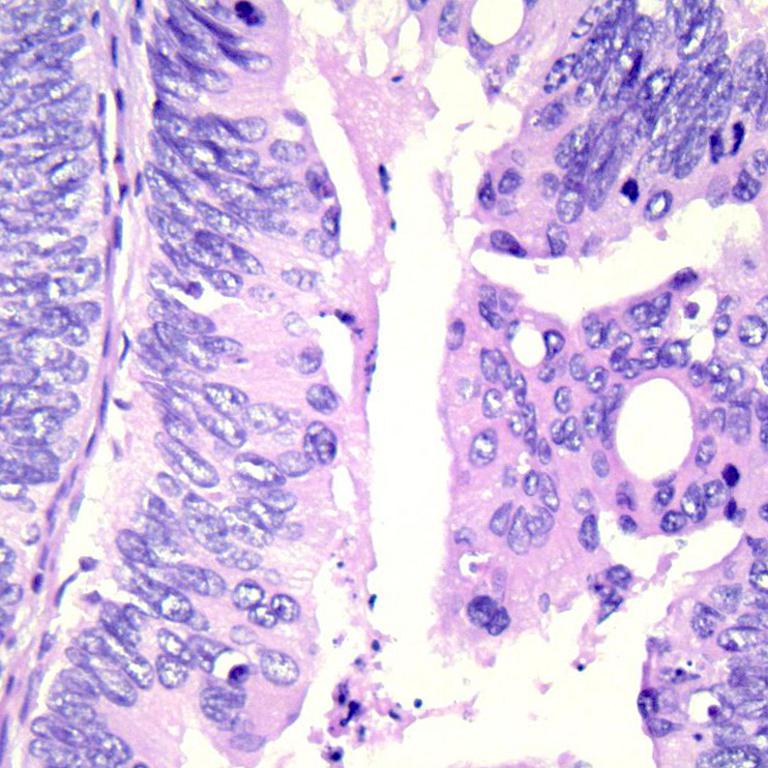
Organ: colon
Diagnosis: adenocarcinomas